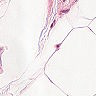
Metastatic tissue present: no